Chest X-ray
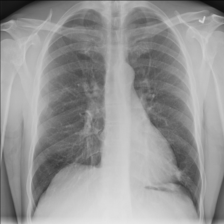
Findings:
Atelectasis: negative
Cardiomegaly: negative
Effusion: negative
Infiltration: positive
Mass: negative
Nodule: negative
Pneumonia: negative
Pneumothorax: negative
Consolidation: negative
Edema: negative
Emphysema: negative
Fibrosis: negative
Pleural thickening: negative
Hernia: negative